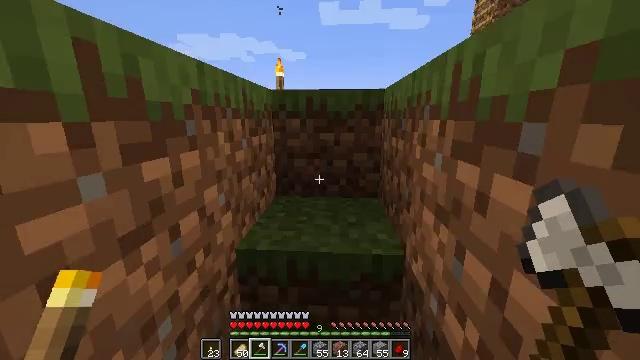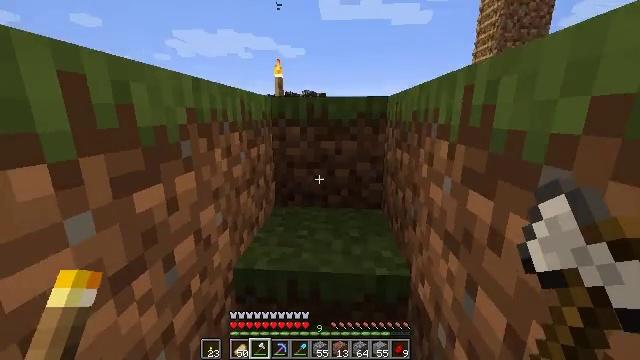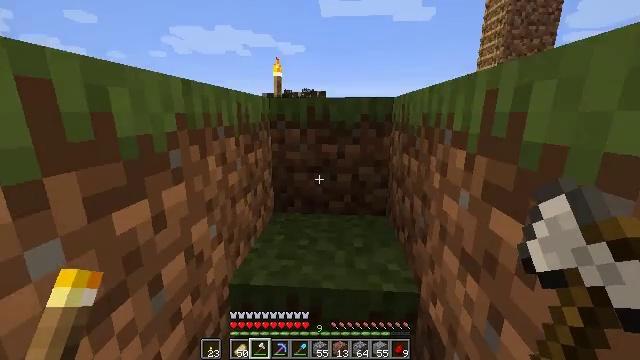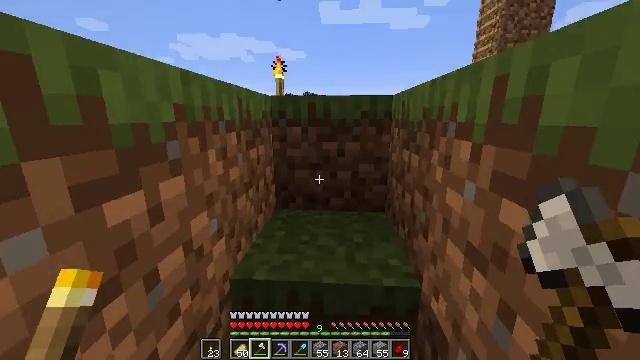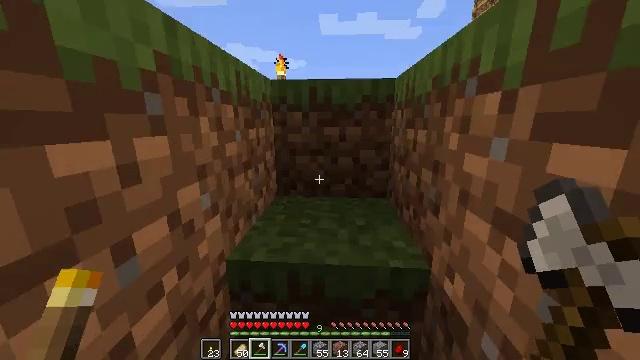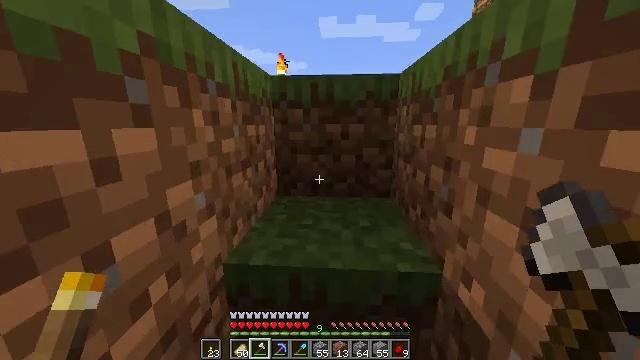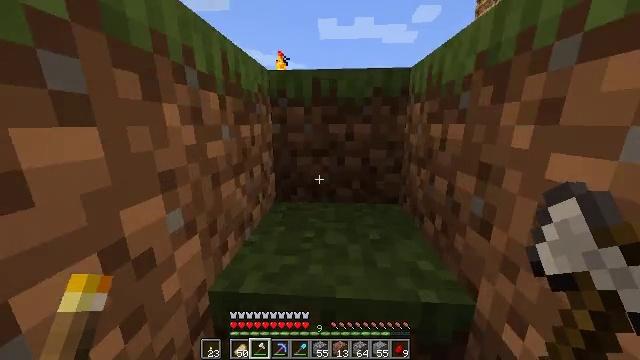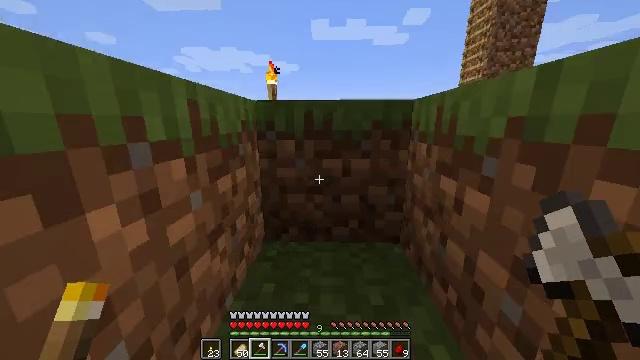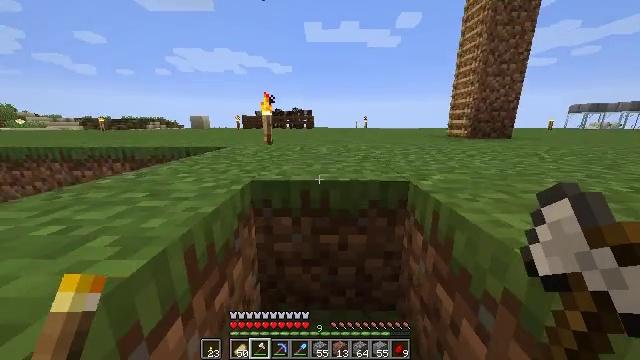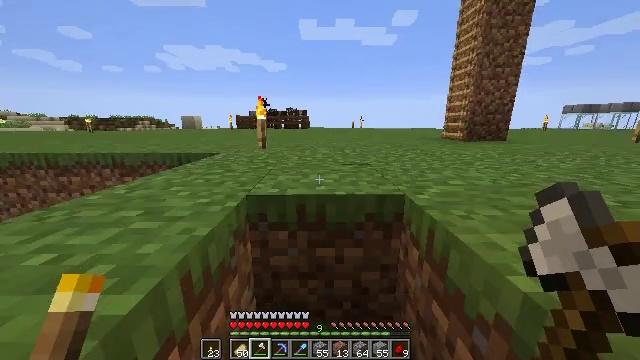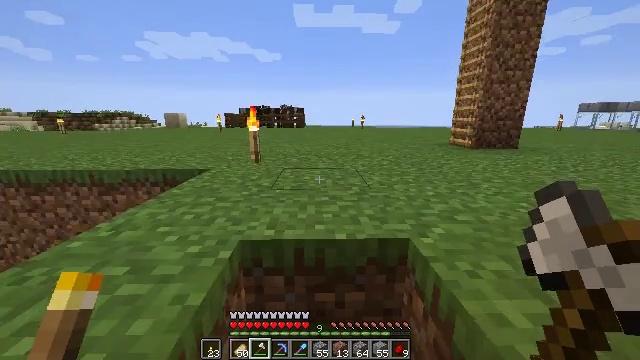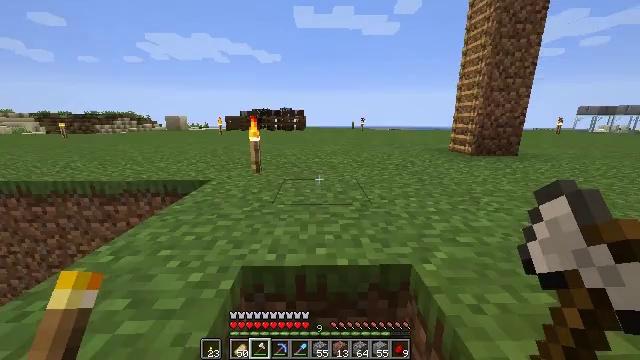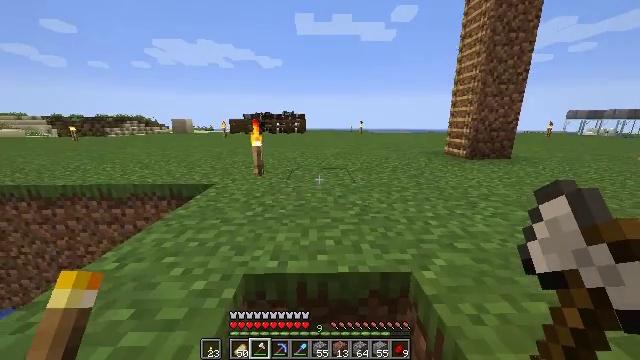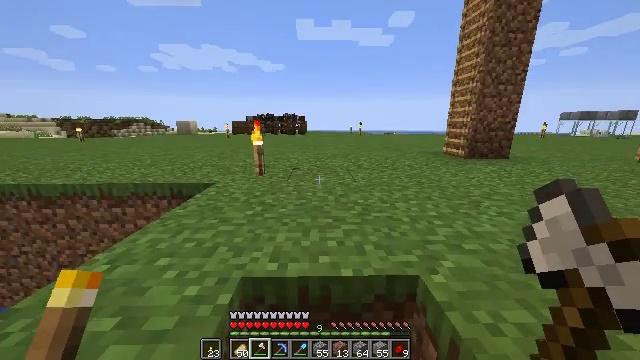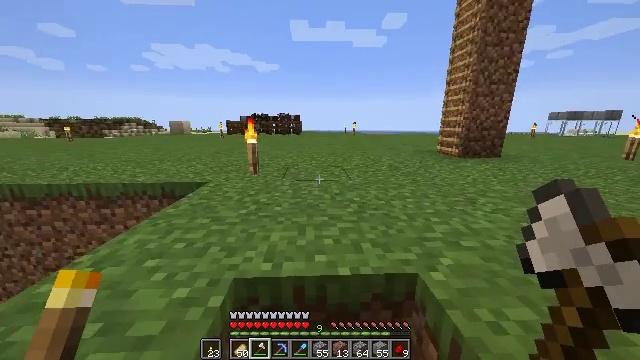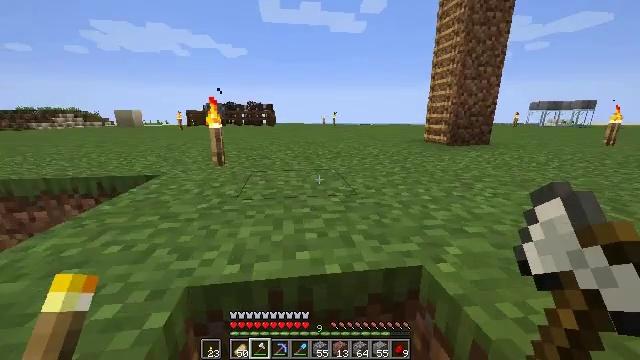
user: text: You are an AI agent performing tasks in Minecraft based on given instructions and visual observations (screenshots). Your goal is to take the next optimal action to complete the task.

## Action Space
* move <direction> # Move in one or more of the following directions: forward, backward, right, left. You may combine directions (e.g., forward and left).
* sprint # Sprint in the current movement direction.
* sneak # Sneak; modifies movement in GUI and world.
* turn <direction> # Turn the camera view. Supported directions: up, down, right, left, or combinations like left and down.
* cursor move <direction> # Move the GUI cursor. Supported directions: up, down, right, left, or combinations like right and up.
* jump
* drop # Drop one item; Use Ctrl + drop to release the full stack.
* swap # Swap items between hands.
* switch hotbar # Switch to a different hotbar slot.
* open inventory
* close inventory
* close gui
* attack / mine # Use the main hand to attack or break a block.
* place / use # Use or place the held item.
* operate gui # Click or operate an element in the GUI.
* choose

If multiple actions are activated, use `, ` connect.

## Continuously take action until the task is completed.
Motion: motion action
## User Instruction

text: Craft rails with iron ingots and a stick.
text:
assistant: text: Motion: move forward, jump
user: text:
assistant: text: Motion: move forward, sprint, jump
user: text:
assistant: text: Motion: move forward, sprint, jump
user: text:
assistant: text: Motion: move forward, sprint, jump
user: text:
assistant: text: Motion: move forward, sprint, jump
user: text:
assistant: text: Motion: move forward, jump
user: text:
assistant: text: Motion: move forward, turn right, jump
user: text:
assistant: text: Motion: move forward, turn right, jump
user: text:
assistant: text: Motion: move forward, turn right, jump
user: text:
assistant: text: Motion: move forward, sprint, jump
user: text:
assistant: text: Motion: move forward, sprint, jump
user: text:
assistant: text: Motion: move forward, sprint, jump
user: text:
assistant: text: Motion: move forward, jump
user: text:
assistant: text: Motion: move forward, turn right, jump
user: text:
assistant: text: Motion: move forward, turn right, jump
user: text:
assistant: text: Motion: move forward, sprint, turn right and down, jump
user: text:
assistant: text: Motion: move forward, sprint, turn right, jump
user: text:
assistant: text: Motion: move forward, sprint, turn right, jump
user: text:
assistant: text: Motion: move forward, turn right, jump
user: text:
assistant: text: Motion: move forward, turn right, jump
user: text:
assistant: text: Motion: move forward, turn right, jump
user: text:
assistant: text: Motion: move forward, sprint, turn right, jump
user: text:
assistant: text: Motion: move forward, sprint, jump
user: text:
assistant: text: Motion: move forward, sprint, jump
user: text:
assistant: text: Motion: move forward, jump
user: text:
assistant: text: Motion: move forward, jump
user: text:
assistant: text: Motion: move forward, jump
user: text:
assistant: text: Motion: move forward, turn right, jump
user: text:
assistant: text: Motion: move forward, turn right, jump
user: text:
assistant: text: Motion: move forward, sprint, jump